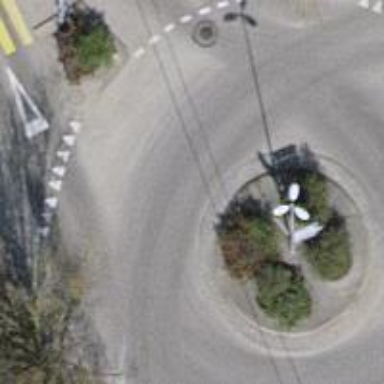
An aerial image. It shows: Secondary road made of asphalt leading to roundabout.